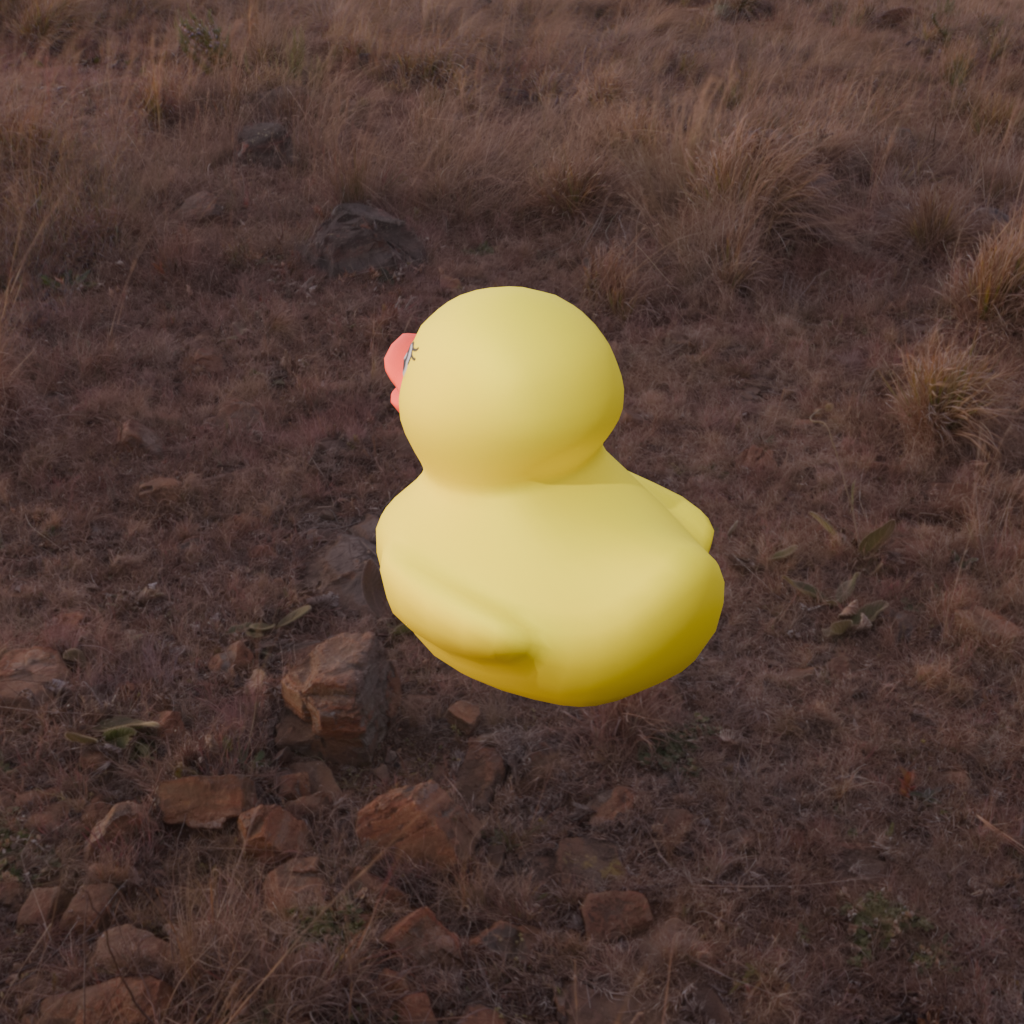
an image of a yellow rubber duck seen from <back_left> in a rural landscape at sunset with a colorful sky.